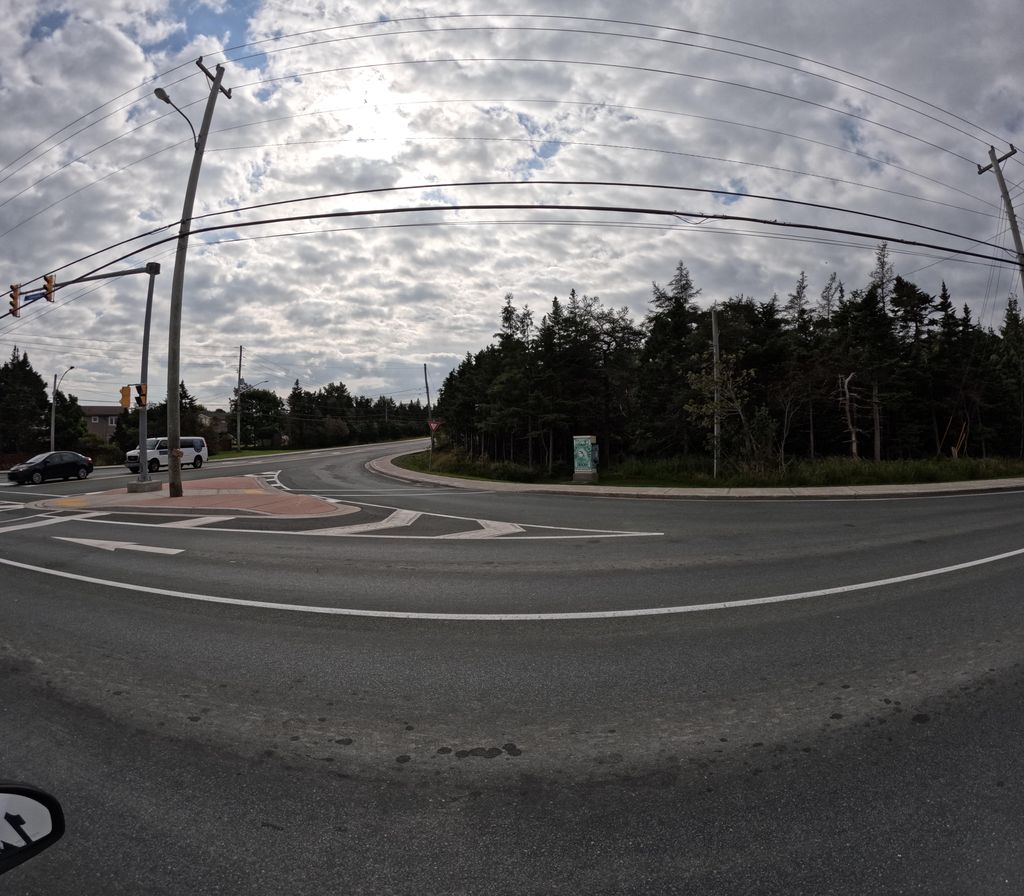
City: st_johns